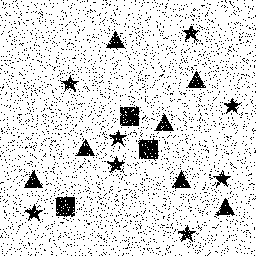
Squares: 3
Triangles: 7
Stars: 8
Total shapes: 18